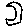
Label: moon